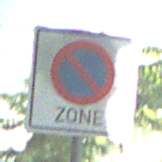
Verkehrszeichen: BeginnEingeschraenktesHalteverbotZone
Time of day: Midday
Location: Outdoor (Suburban)
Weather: Clear
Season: NotSpecified
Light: Natural